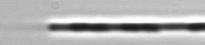
Label: Leptocylindrus